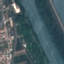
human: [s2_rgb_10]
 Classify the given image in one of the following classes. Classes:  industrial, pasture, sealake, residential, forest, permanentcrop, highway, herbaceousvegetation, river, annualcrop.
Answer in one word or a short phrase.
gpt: River